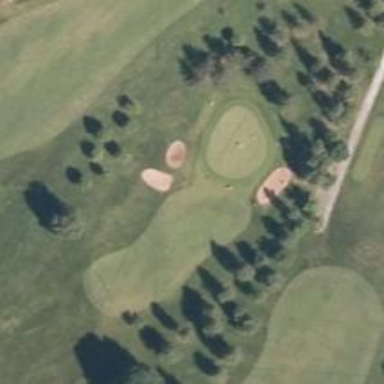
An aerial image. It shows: Golf hole.